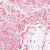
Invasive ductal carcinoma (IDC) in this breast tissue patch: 0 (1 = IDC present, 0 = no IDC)